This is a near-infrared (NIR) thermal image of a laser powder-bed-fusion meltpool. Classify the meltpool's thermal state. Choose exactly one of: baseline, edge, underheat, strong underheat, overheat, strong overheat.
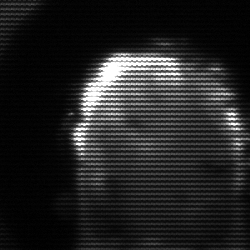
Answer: baseline